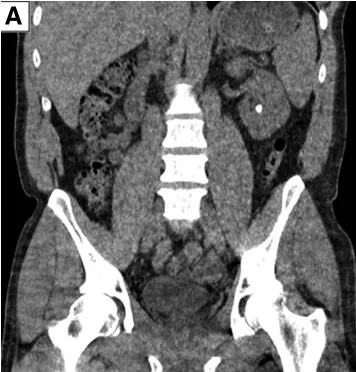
CT scan showing the progression of the left renal calculus from two 5 mm stones to a large staghorn calculus. (A) Noncontrast CT scan showing the small left lower pole renal calculus.
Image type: radiology (ct)